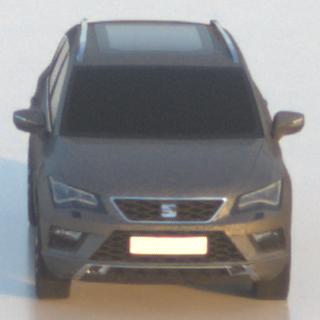
Make: SEAT
Model: Ateca 1.0 TSI Ecomotive
Detailed model: Ateca (5FP)
Model produced from: 2016/08
Model produced until: 2018/08
Doors: 5
Color: gray
Road condition: wet road
Daytime: sunrise or sunset
Contrast: medium contrast